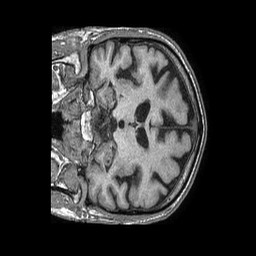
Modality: T1w
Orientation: coronal
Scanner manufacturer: philips
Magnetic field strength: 1.5 T
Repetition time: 0.007484 s
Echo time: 0.003397 s